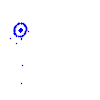
Particle: kaon